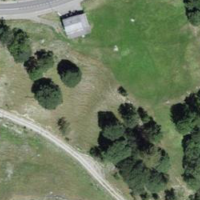
EUNIS habitat code: 24
Species observed at this site:
Stenopterus rufus
Dasysyrphus albostriatus